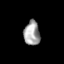
Tissue: skin
Cell type: Epithelial cells
Senescence score: 0.2521
Nuclear area (px): 386
Mean DAPI intensity: 161.334